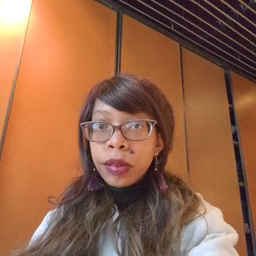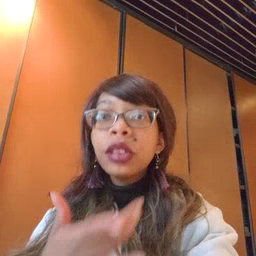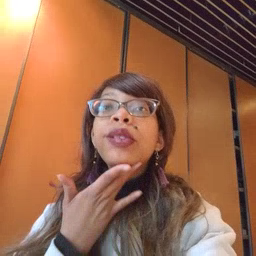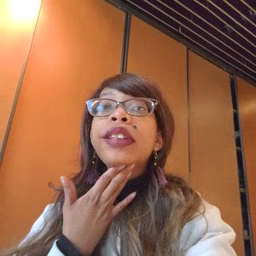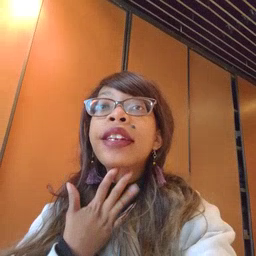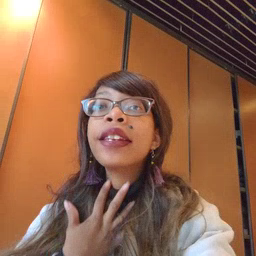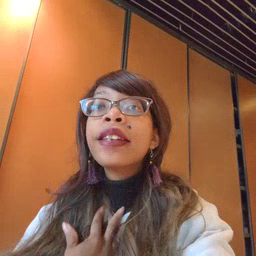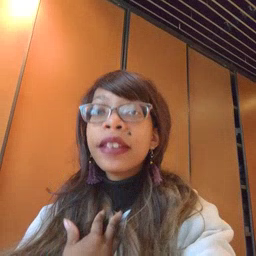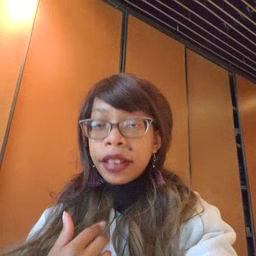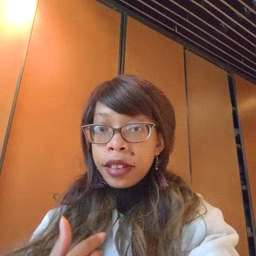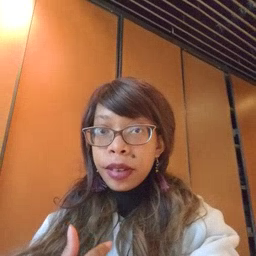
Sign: thirsty